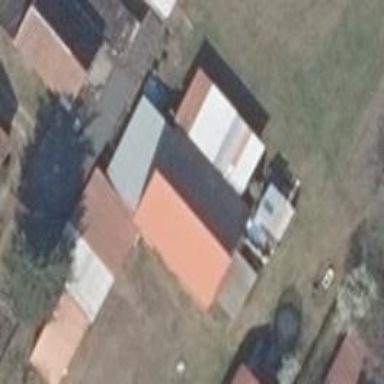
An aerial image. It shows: Shed.